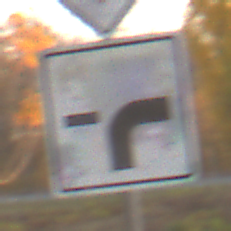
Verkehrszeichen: VerlaufVorfahrtsstrasse9
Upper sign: Vorfahrtsstrasse
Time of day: SunriseSunset
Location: Roofed (Suburban)
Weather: Clear
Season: NotSpecified
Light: Natural